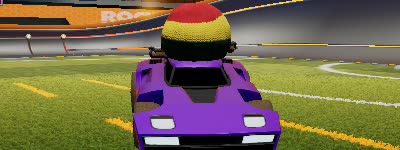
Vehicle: breakout